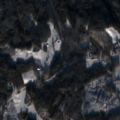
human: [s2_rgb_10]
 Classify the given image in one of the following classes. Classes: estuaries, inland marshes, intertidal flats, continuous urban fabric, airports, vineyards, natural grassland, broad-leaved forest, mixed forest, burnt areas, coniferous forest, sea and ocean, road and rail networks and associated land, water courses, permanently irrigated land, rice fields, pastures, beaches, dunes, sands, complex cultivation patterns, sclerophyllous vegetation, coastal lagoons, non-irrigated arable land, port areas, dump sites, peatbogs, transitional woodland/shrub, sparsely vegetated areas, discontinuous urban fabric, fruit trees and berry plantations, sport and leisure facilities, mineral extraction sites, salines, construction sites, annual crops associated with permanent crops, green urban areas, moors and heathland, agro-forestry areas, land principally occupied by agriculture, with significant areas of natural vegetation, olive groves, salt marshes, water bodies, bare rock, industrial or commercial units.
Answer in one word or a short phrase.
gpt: land principally occupied by agriculture, with significant areas of natural vegetation, broad-leaved forest, coniferous forest, mixed forest, transitional woodland/shrub